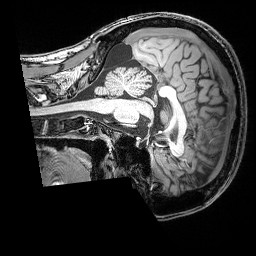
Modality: T1w
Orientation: sagittal
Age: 27
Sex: male
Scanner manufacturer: siemens
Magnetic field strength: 3 T
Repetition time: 2.53 s
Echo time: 0.00388 s